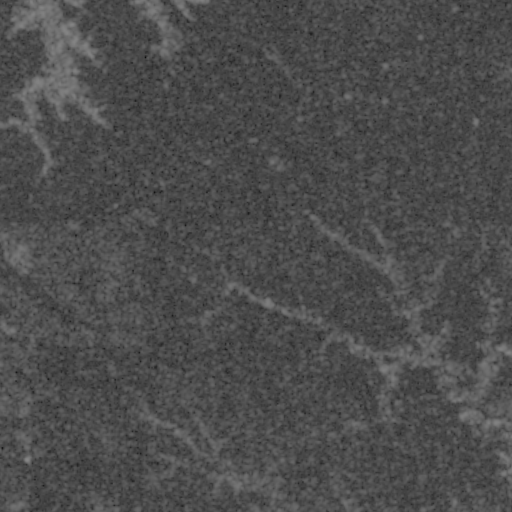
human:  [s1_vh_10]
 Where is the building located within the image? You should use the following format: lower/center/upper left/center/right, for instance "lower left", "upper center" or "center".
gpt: The building is located in the center right of the image.
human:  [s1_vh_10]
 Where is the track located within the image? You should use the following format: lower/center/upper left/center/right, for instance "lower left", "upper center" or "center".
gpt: There is no track in the image.

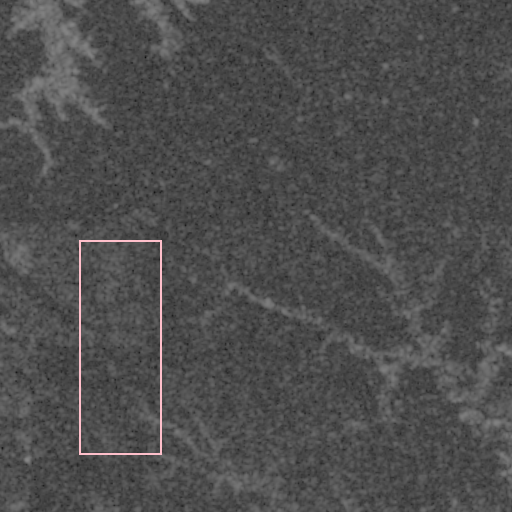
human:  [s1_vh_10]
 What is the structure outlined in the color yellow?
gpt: There is no yellow outline.
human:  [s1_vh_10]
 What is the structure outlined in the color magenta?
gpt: There is no structure outlined in magenta.